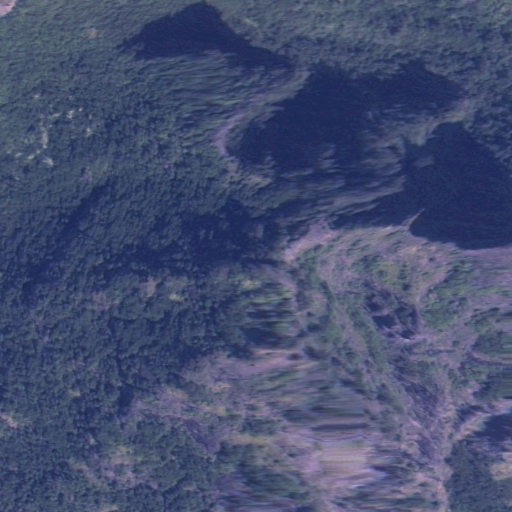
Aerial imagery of mountain in Hawaii named Naluakeina containing only unknown